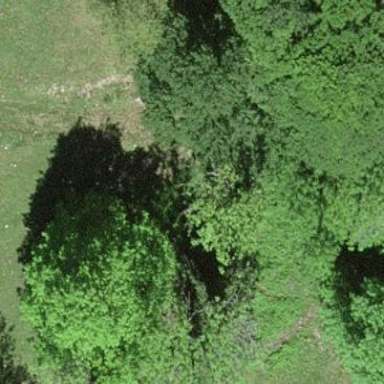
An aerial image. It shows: Forest area.